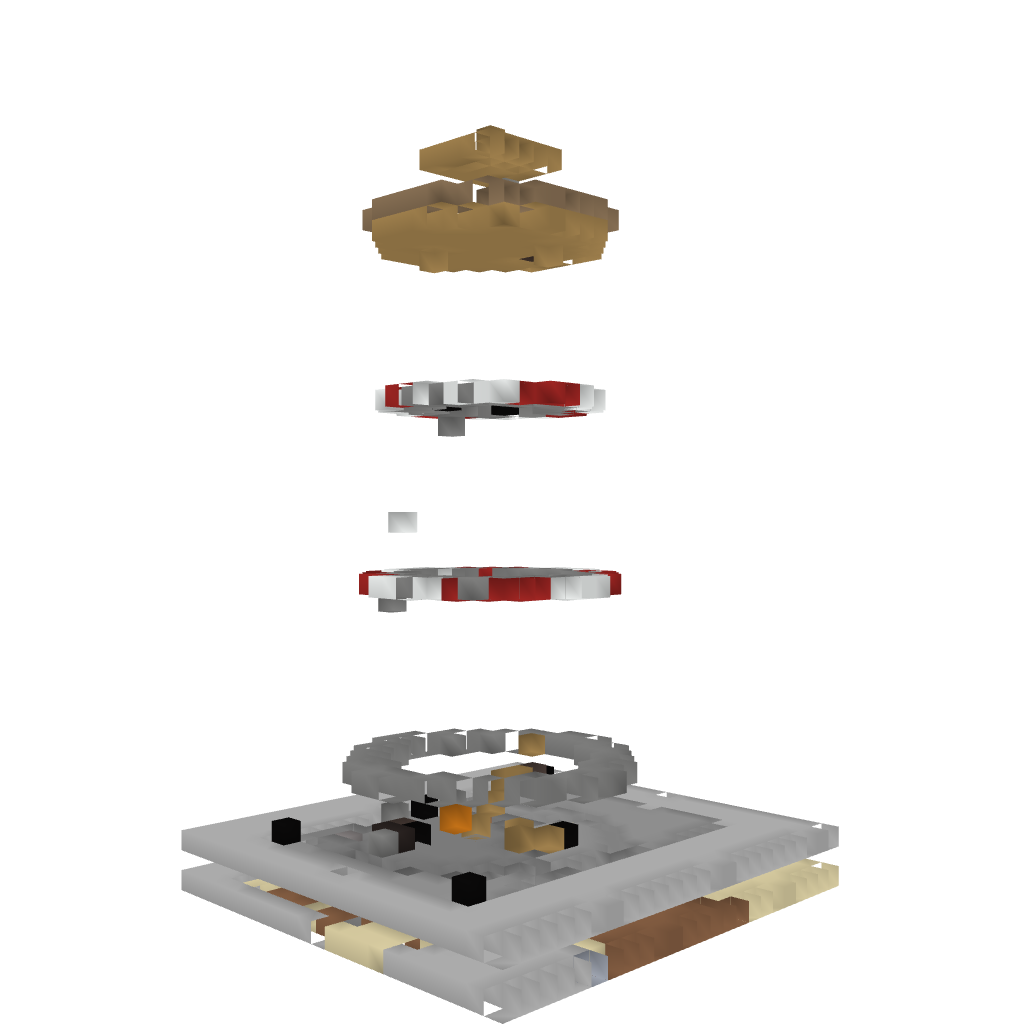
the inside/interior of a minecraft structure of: Small lighthouse